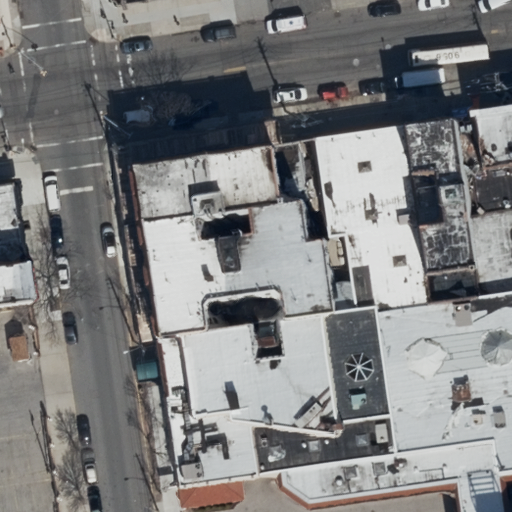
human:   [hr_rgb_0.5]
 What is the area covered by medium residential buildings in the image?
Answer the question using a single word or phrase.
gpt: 1365m2

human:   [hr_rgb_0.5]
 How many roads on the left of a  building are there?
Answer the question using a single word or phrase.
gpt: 3

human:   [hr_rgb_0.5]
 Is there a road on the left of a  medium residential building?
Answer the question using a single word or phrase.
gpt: yes

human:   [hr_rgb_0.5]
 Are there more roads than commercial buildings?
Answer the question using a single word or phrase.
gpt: yes

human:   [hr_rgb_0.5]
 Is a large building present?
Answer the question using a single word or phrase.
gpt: yes

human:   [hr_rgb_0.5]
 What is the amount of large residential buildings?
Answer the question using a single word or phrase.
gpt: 4

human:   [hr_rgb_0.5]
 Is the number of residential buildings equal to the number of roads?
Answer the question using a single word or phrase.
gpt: no

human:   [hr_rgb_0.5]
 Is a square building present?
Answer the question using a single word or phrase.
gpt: no

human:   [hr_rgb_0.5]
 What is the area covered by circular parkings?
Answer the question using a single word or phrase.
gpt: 0m2

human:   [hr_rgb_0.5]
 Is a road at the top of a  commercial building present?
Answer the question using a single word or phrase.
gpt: no

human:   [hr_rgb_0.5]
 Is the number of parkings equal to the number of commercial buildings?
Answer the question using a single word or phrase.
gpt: no

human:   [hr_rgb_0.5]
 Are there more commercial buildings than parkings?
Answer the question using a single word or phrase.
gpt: no

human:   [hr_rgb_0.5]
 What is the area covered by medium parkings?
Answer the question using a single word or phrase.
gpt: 0m2

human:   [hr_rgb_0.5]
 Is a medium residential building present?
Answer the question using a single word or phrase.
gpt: yes

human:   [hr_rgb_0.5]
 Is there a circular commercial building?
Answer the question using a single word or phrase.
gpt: no

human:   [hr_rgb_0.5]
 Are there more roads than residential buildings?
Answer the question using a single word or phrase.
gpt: no

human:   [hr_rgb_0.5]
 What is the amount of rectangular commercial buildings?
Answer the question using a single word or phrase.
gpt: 0

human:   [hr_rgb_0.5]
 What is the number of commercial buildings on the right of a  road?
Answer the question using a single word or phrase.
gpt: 0

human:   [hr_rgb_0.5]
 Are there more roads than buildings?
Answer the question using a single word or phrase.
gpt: no

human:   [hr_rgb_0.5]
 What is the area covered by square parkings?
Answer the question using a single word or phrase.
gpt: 0m2

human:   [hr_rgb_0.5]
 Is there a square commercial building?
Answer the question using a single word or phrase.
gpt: no

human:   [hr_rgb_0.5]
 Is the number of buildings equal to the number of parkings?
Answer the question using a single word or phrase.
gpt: no

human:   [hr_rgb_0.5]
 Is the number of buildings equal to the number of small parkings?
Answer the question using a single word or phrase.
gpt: no

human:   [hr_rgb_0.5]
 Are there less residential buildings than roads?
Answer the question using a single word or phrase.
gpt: no

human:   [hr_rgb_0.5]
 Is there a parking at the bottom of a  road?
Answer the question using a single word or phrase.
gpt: yes

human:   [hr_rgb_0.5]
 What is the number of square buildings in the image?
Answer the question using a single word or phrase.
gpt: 0

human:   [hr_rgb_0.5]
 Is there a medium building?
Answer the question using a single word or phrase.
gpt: yes

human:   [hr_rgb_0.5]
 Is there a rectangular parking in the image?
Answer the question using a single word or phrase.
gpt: no

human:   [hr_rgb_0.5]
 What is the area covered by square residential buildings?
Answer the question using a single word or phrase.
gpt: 0m2

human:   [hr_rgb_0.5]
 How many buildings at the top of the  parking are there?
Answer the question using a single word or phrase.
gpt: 13

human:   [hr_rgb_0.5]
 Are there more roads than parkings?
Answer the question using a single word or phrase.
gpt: yes

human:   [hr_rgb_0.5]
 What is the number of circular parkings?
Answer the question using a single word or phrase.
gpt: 0

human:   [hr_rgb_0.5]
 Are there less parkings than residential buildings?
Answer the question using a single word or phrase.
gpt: yes

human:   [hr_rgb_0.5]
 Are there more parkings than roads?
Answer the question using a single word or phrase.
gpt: no

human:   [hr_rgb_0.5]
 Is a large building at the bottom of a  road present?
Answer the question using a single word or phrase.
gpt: yes

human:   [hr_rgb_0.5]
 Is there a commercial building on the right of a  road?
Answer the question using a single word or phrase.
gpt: no